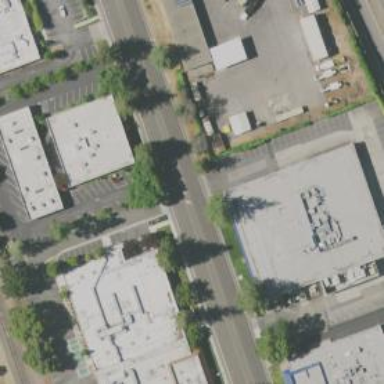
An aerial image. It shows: Tertiary road with separate sidewalk.